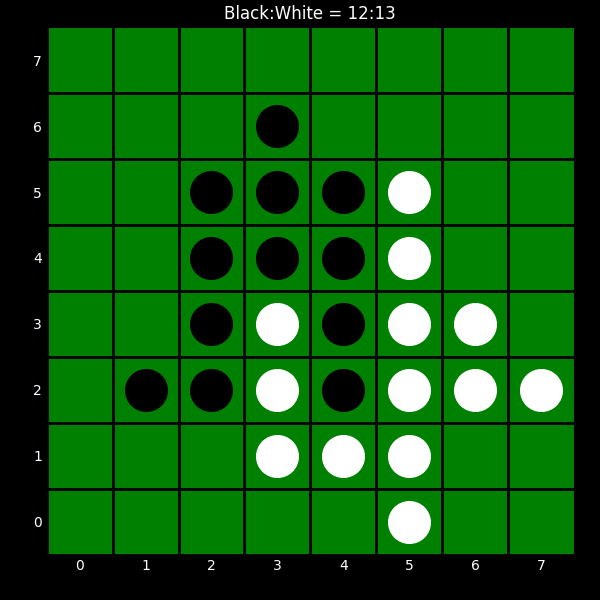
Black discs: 12
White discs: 13